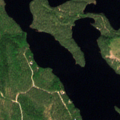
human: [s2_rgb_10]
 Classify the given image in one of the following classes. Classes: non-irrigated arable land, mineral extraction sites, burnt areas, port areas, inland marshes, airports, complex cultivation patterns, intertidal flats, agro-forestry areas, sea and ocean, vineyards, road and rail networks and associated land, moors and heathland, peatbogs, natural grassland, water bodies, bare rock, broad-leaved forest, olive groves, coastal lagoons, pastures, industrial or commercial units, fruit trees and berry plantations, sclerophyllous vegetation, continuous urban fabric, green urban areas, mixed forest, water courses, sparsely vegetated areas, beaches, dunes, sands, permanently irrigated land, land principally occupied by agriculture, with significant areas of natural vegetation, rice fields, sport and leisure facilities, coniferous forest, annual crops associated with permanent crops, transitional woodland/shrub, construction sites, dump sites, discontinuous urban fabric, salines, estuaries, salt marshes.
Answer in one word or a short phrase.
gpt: coniferous forest, transitional woodland/shrub, water bodies